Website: crate-barrel
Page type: account-dashboard
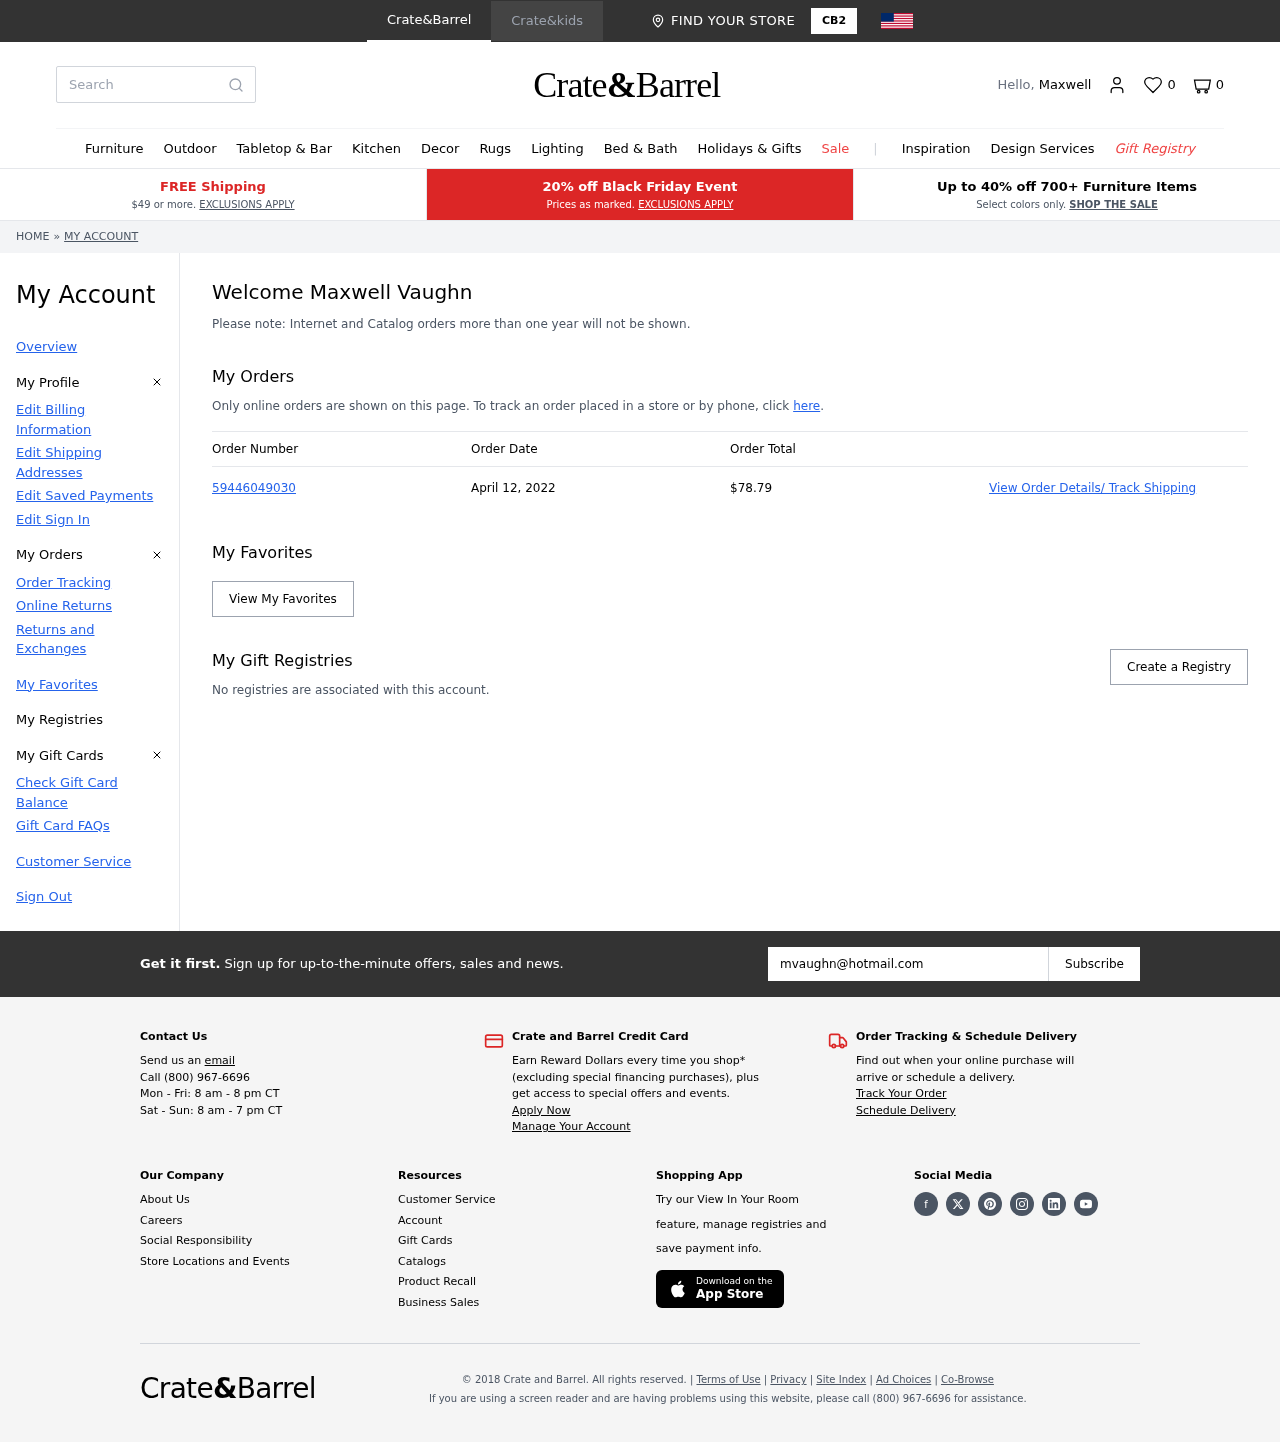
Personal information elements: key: PII_EMAIL
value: mvaughn@hotmail.com
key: PII_FIRSTNAME
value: Maxwell
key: PII_FULLNAME
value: Maxwell Vaughn
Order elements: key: ORDER_NUM_ITEMS
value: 0
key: ORDER_NUMBER
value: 59446049030
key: ORDER_DATE
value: April 12, 2022
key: ORDER_TOTAL
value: $78.79
Search elements: key: HEADER_SEARCH
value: Search
Other elements: key: FAVORITES_COUNT
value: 0